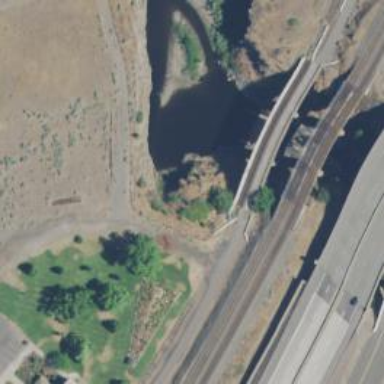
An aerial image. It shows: Abandoned railway bridge.